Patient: sex F, age 69
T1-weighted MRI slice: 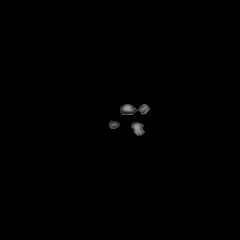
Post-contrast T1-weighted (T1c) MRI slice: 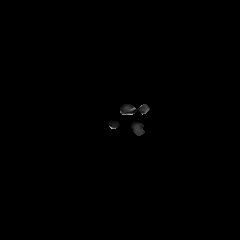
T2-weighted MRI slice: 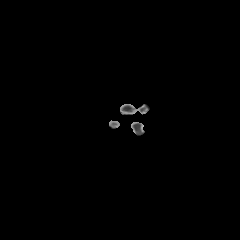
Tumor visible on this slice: no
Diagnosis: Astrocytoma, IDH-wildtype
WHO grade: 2